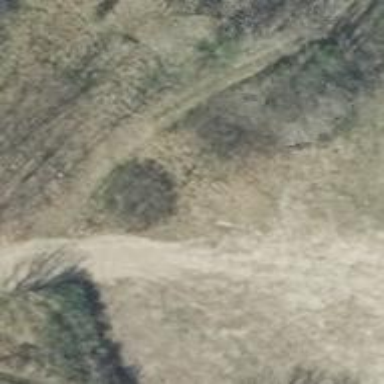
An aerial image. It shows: Grass track with grade3 track type.